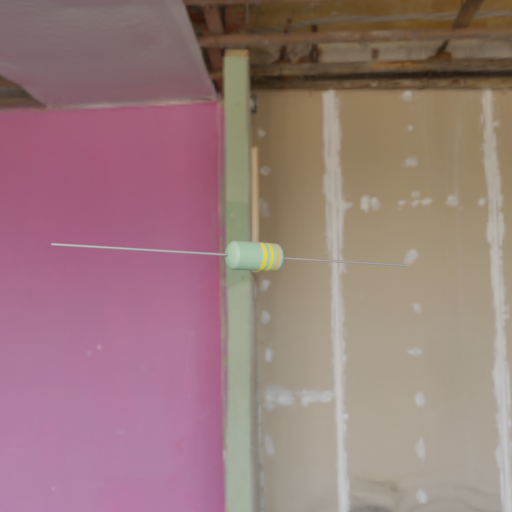
Resistor colour bands (in order): yellow, yellow, orange